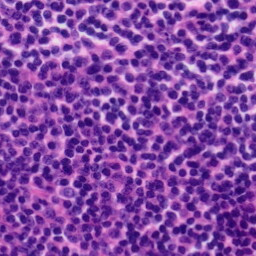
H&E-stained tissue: Tonsil